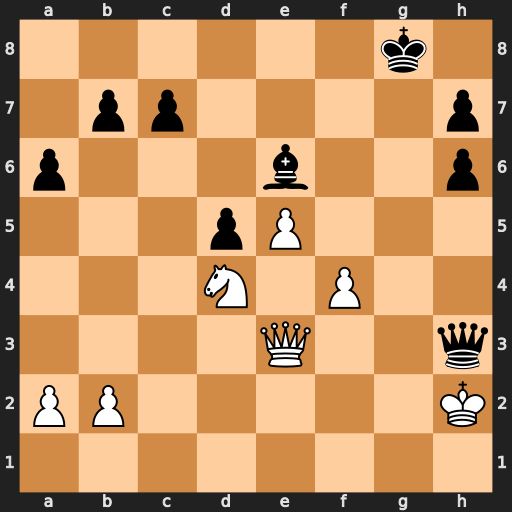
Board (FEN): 6k1/1pp4p/p3b2p/3pP3/3N1P2/4Q2q/PP5K/8
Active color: w
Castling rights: -
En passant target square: -
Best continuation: Qxh3 Bxh3 Kxh3